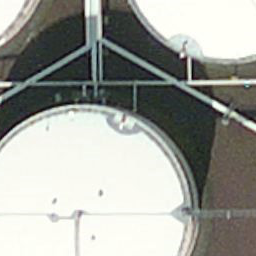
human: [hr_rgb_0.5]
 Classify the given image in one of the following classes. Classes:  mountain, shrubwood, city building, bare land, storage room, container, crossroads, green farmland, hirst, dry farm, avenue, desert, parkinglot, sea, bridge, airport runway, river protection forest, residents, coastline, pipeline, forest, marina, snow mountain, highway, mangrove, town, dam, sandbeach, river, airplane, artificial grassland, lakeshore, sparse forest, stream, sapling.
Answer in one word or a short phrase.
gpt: storage room